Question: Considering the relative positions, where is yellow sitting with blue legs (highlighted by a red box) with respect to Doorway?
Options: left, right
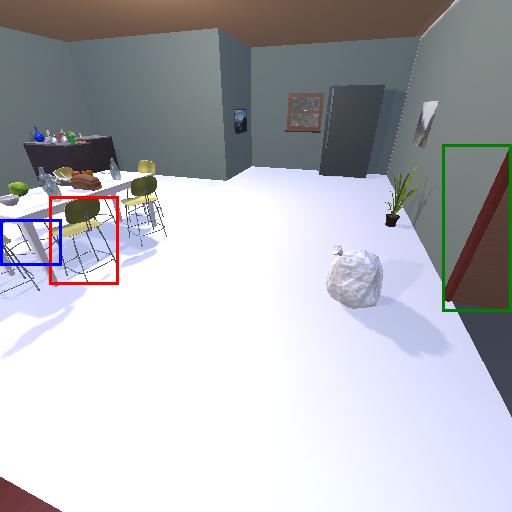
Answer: left